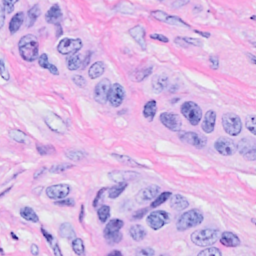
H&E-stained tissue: Breast